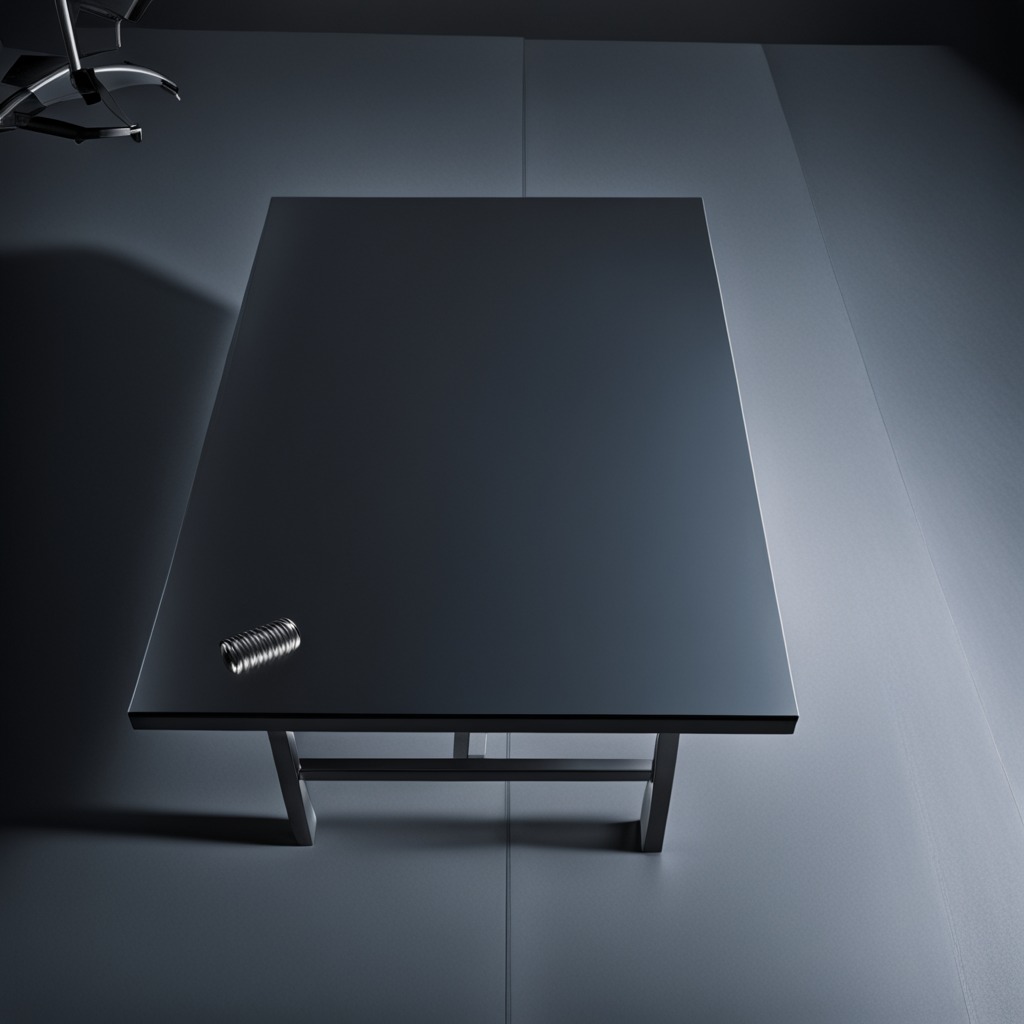
A coiled metal spring is lying on the clean empty table in the basement in the evening.